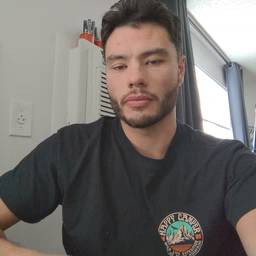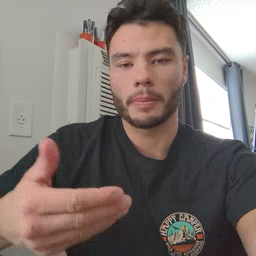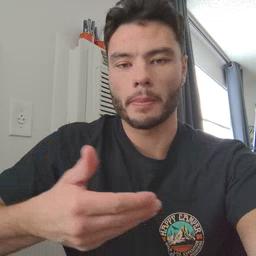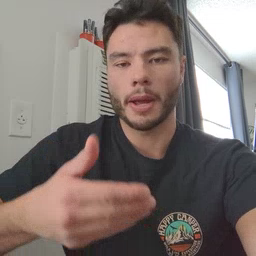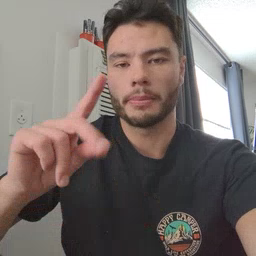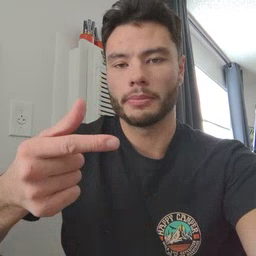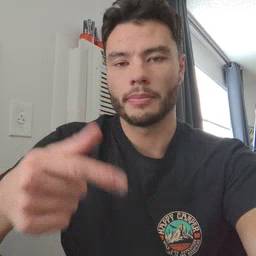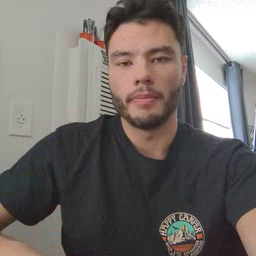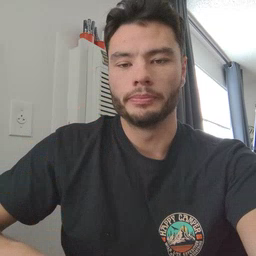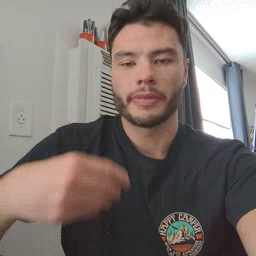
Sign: puppy